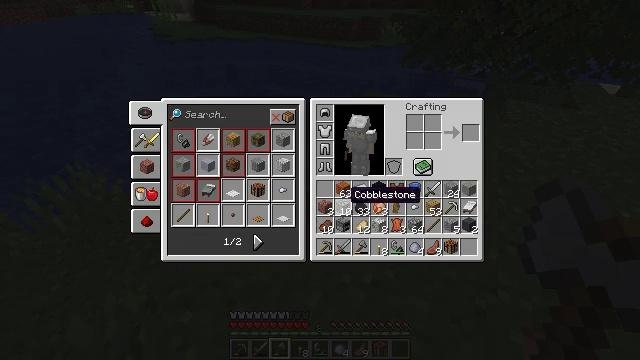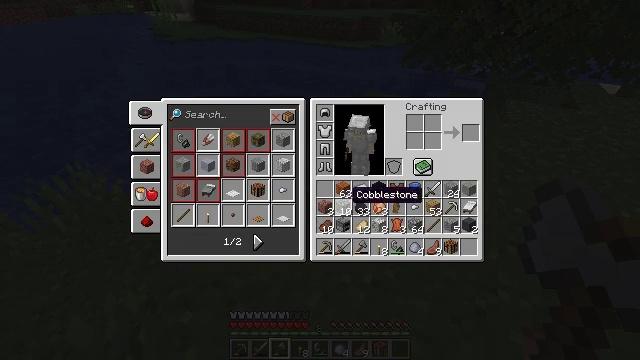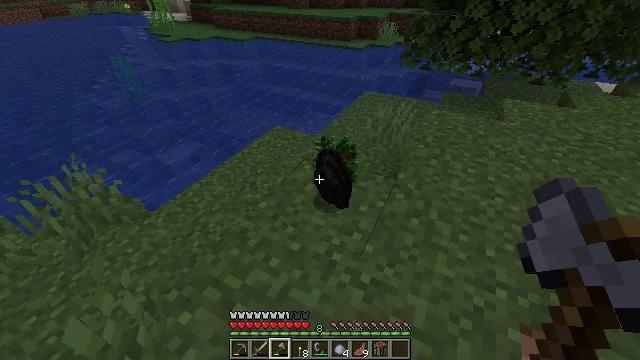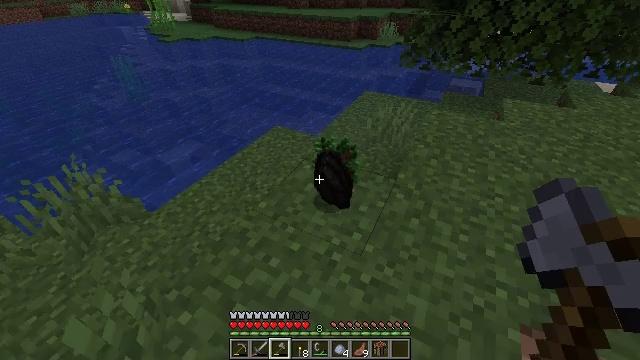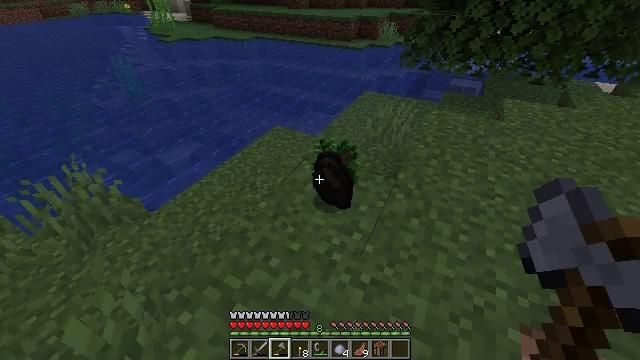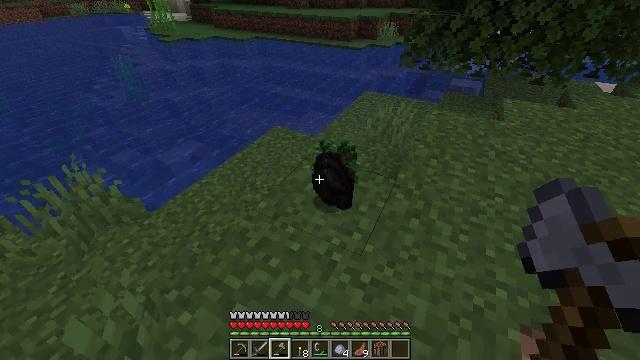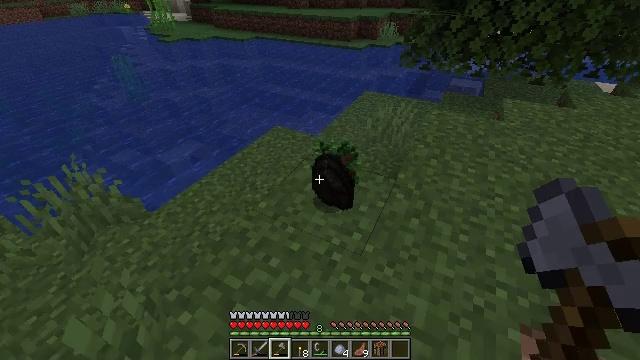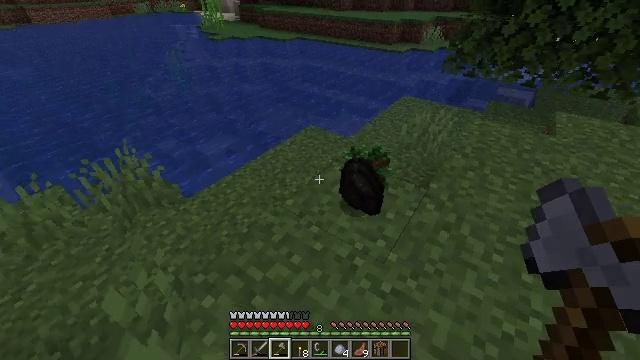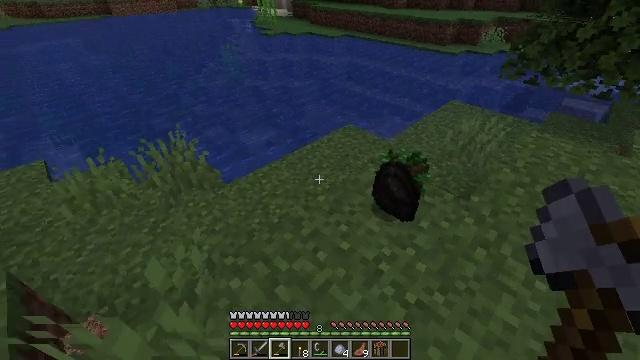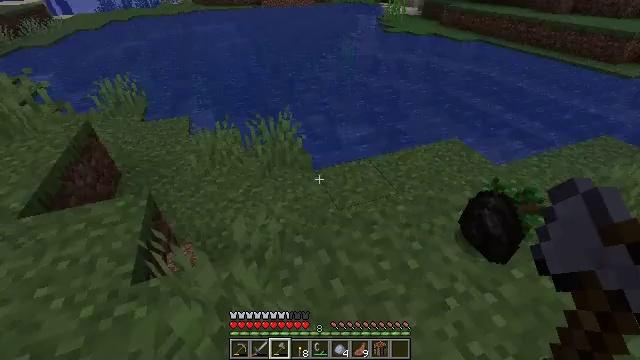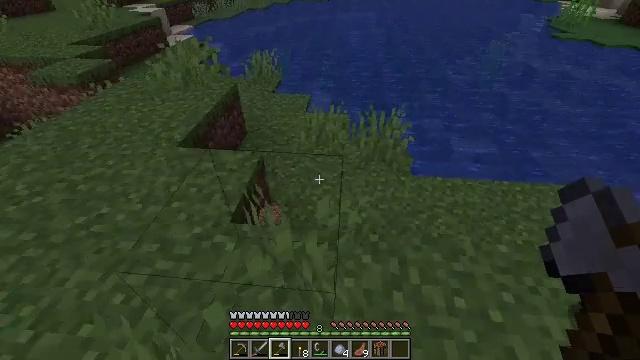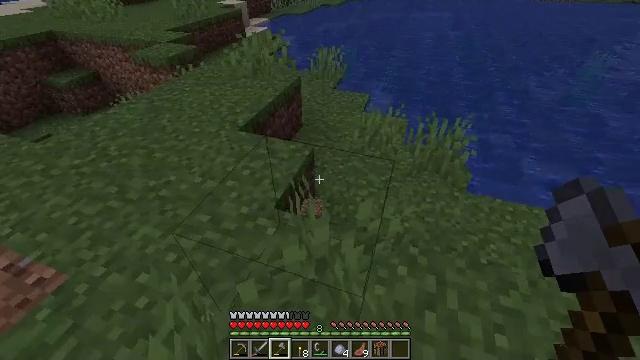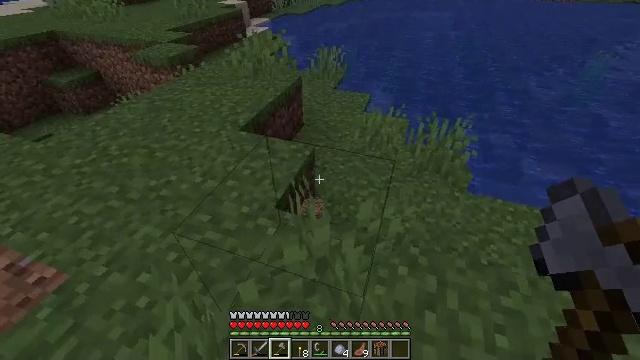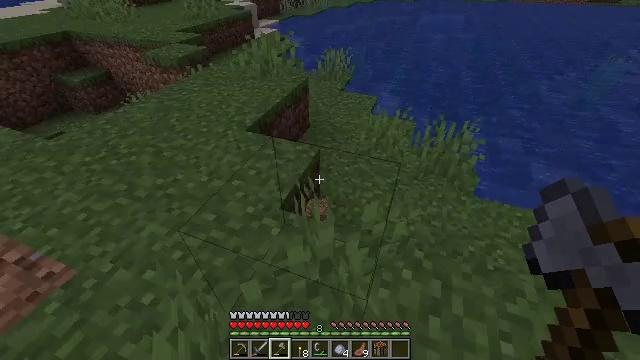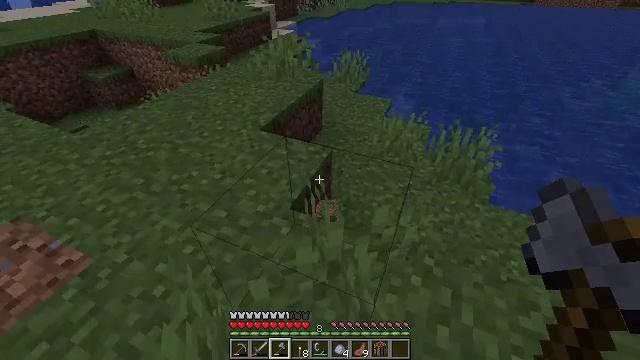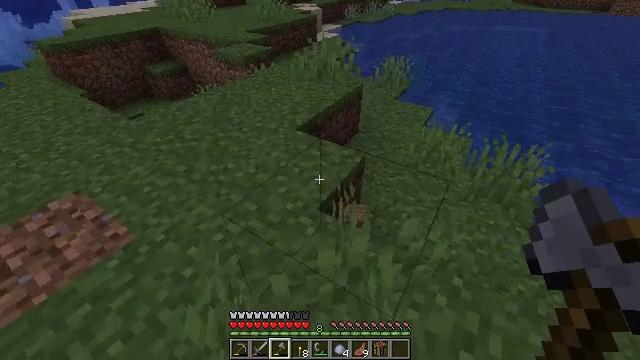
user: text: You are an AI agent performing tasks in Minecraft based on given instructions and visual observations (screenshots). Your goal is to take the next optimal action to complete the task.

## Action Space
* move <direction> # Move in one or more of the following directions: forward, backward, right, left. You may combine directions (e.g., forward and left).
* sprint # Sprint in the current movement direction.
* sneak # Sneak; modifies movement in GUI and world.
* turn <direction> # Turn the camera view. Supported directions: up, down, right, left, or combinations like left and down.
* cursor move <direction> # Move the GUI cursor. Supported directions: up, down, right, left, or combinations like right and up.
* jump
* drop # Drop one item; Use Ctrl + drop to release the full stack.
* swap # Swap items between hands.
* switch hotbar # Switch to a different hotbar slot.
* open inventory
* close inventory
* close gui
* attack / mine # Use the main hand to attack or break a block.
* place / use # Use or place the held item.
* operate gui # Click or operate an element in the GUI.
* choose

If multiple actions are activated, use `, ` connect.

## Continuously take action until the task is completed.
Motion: motion action
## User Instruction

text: Gather clay blocks.
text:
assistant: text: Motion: no_op
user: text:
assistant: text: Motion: no_op
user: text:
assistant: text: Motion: close gui
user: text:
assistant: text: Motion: no_op
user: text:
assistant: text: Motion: no_op
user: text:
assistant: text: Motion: no_op
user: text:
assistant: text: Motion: turn left
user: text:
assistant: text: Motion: turn left
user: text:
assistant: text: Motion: turn left
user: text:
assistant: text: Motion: turn left and down
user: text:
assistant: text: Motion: turn left
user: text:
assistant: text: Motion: no_op
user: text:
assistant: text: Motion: turn left
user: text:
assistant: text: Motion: turn left
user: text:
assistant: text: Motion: turn left
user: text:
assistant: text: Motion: move left, turn left and up
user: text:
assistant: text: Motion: move left, turn left and up
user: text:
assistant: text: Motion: move left
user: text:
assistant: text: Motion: move left
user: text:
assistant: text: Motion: move forward and move left, turn up
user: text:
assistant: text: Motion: move forward and move left, turn up
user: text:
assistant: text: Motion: move forward, turn right and up
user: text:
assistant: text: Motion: move forward
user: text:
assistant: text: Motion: move forward, turn up
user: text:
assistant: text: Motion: move forward, turn up
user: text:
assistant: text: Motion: move forward, turn right and up
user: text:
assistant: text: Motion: move forward, turn right and up
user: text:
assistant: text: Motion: move forward, turn up
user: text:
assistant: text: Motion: move forward, turn up
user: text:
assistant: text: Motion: move forward